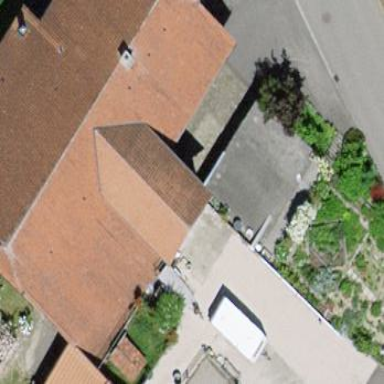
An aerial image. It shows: Farm building.